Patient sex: F
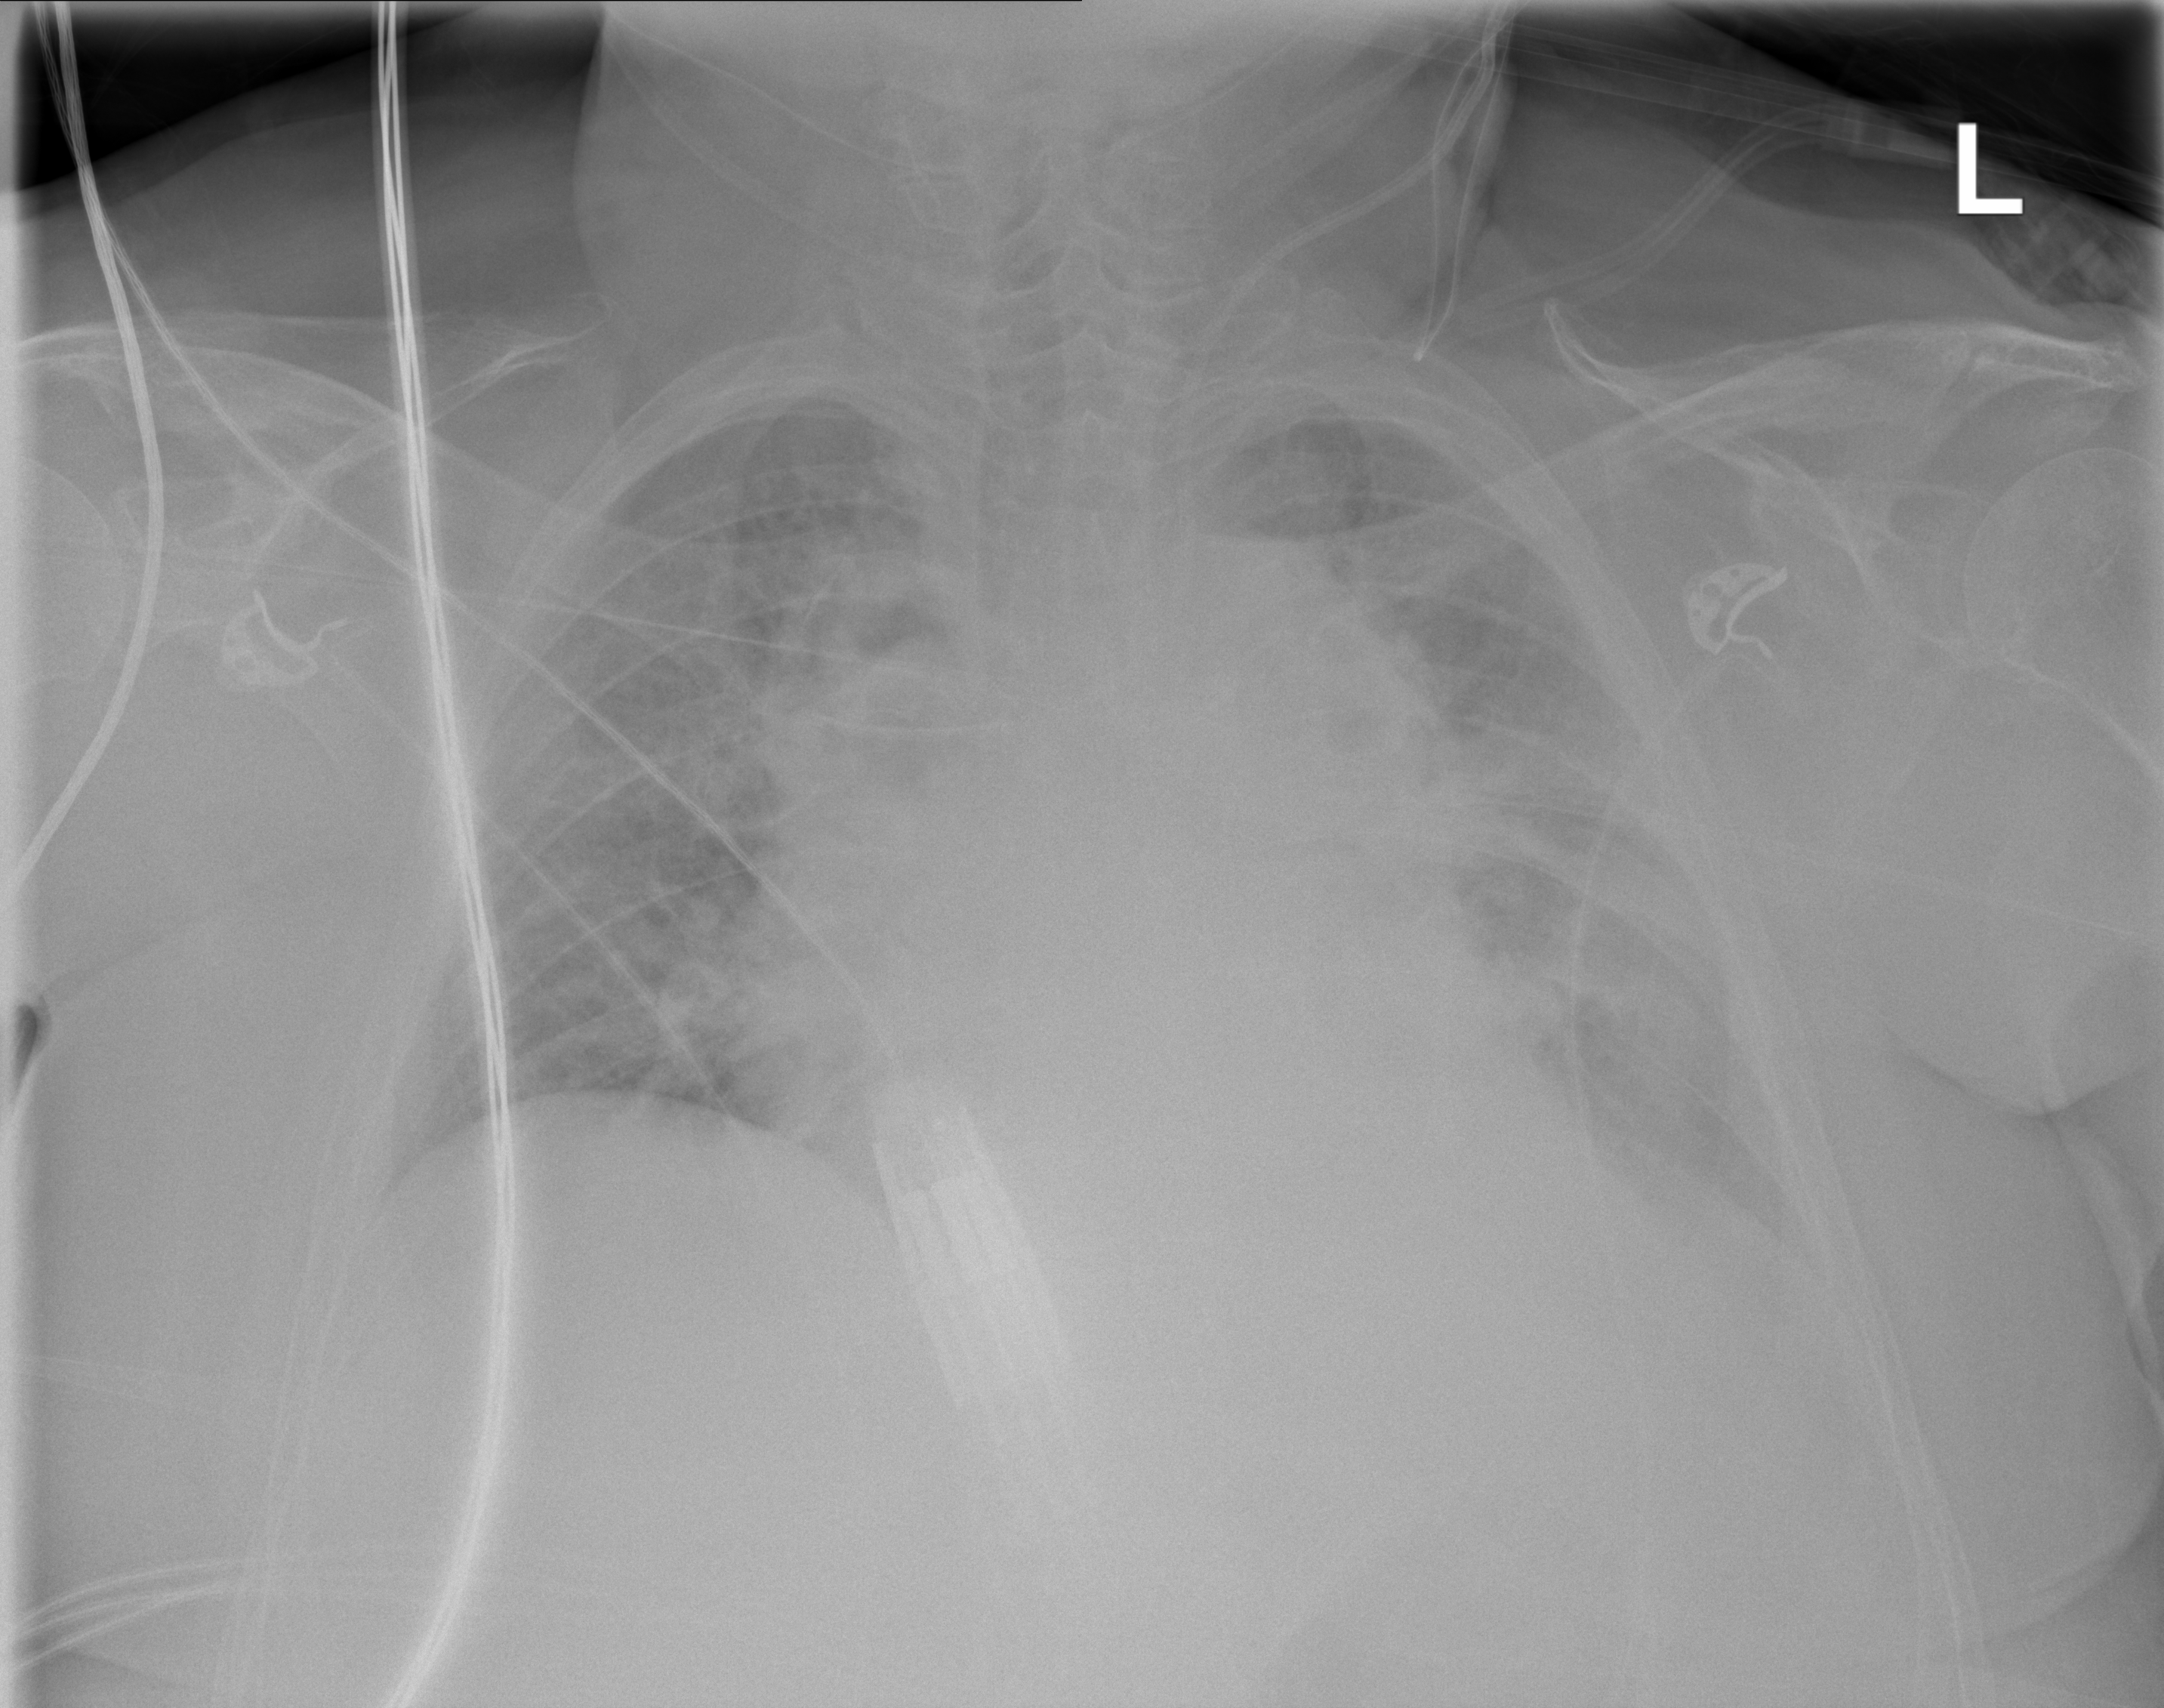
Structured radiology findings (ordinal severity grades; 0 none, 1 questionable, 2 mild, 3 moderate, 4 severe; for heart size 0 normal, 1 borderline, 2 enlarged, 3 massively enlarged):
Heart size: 2
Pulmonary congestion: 2
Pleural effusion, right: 1
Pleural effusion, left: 2
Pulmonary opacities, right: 0
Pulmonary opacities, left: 1
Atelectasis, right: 2
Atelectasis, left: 1